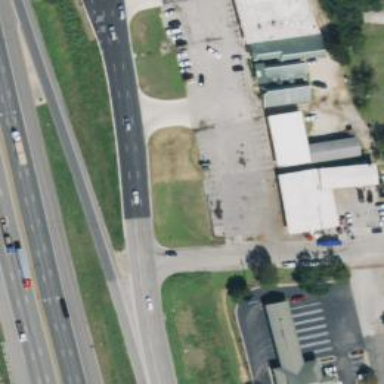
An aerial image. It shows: Secondary road with asphalt surface and frontage road.